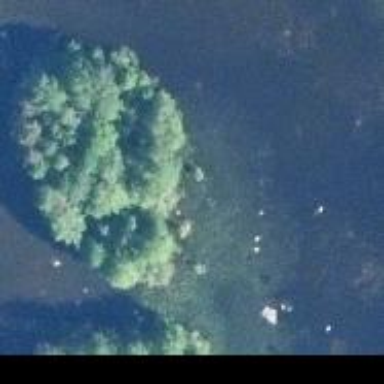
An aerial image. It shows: Islet surrounded by woodland.